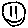
Label: smiley face